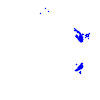
Particle: electron